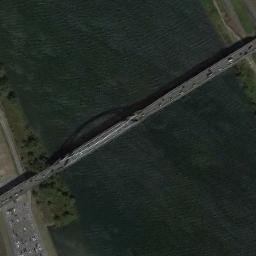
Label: bridge